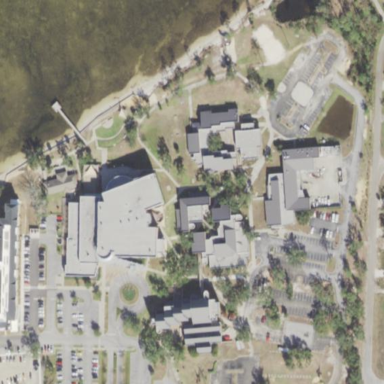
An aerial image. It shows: View of university building.